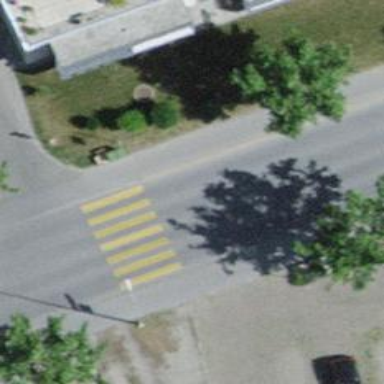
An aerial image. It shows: Uncontrolled zebra crossing on the road.